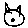
Label: cat